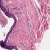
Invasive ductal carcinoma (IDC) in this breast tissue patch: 0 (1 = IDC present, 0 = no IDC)